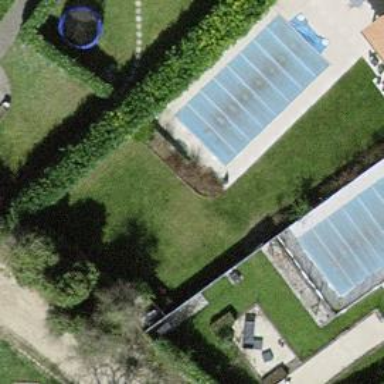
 perfect for swimming and other water activities."